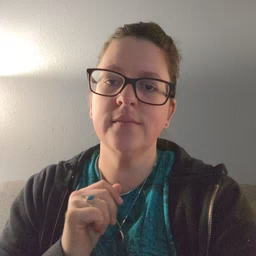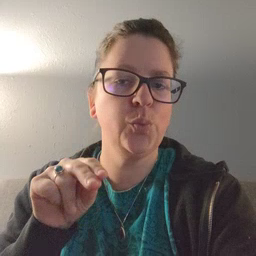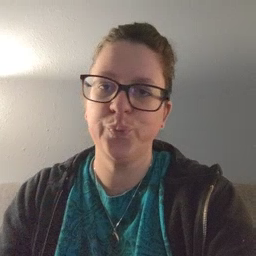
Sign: no